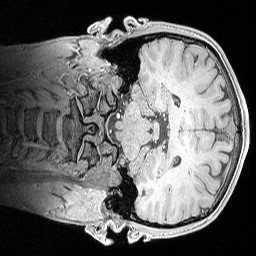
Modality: MP2RAGE
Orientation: coronal
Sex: male
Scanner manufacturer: siemens
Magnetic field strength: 3 T
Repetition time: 5 s
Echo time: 0.00292 s